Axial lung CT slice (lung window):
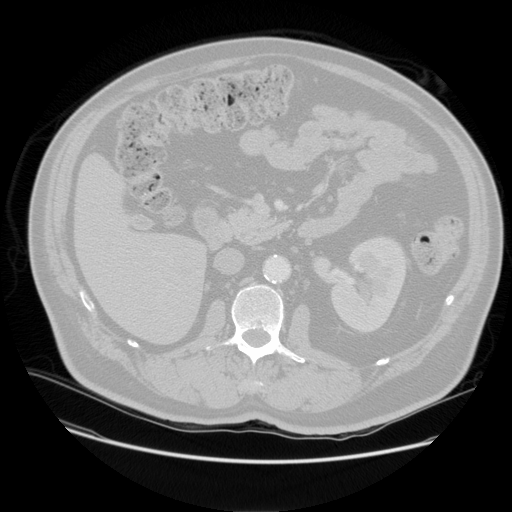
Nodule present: no